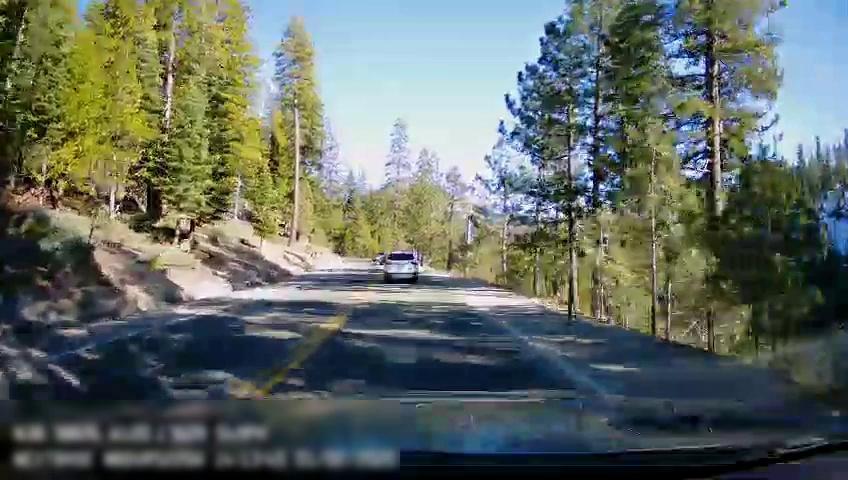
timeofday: Day
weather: Sunny
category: Drivable Space
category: Vehicles | SUV
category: Lanes | Current Lane
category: Lanes | Alternate Lane
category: Lanes | Opposite Lane